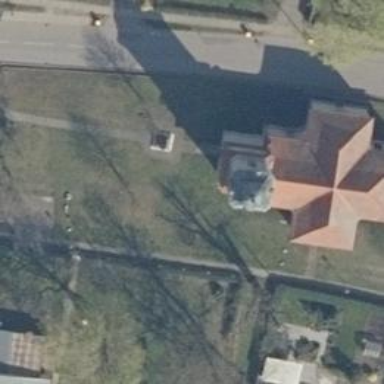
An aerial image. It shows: Historic memorial.